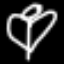
Label: angel